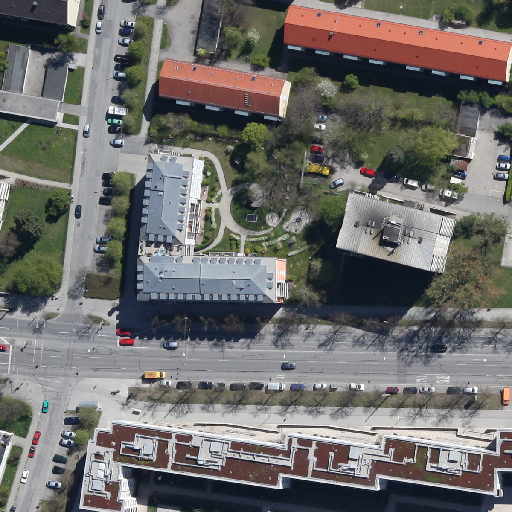
Referring expression: impervious surface